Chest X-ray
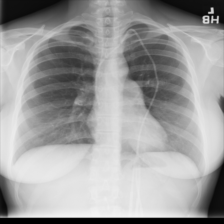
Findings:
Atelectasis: negative
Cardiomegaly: negative
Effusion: negative
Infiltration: negative
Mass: negative
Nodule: negative
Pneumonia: negative
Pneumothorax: negative
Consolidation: negative
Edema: negative
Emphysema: negative
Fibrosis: negative
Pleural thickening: negative
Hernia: negative